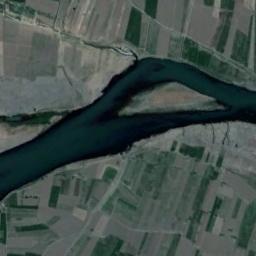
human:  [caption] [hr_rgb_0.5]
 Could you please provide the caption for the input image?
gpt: There are many neat places beside the river .

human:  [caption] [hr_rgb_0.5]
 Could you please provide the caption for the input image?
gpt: A curvy turquoise river with small islands and green and tan mixed fields on both sides .

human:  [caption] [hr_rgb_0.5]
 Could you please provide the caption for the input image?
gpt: The river goes through bare and green farmland .

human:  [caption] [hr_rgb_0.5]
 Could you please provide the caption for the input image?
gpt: The dark green river with a channel bar goes through the farmland .

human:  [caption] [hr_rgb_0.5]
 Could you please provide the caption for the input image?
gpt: There are many farmlands around the river with an island .